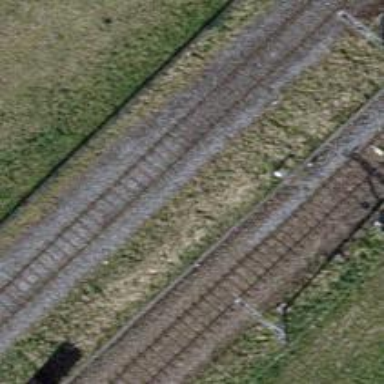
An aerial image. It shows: Single track railway spur with electrification through contact line.